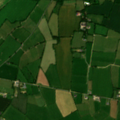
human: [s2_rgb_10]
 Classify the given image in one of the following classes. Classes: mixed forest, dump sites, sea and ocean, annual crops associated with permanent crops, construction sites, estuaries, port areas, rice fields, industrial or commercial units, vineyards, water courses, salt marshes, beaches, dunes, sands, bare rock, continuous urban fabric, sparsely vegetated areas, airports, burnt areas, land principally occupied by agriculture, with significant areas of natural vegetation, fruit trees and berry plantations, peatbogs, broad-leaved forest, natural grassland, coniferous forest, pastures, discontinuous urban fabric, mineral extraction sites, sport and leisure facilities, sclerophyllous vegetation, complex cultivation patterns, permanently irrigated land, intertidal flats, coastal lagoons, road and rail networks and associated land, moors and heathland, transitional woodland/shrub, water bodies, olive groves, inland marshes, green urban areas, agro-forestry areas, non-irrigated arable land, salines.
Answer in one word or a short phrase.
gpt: non-irrigated arable land, pastures